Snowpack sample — Loveland Pass, Silver Plume, Colorado, USA (12/14/25, 10:50 AM MST)
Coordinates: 39.664, -105.882
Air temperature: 36 °F
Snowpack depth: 67 cm
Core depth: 10 cm
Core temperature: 50 °F
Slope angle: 6°, slope face: 326°
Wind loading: low
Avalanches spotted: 0
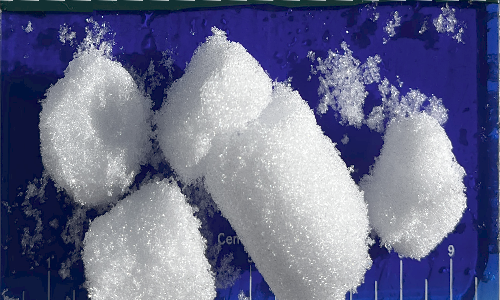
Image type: core
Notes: No avalanches spotted, very late start to the season with minimal snowpack